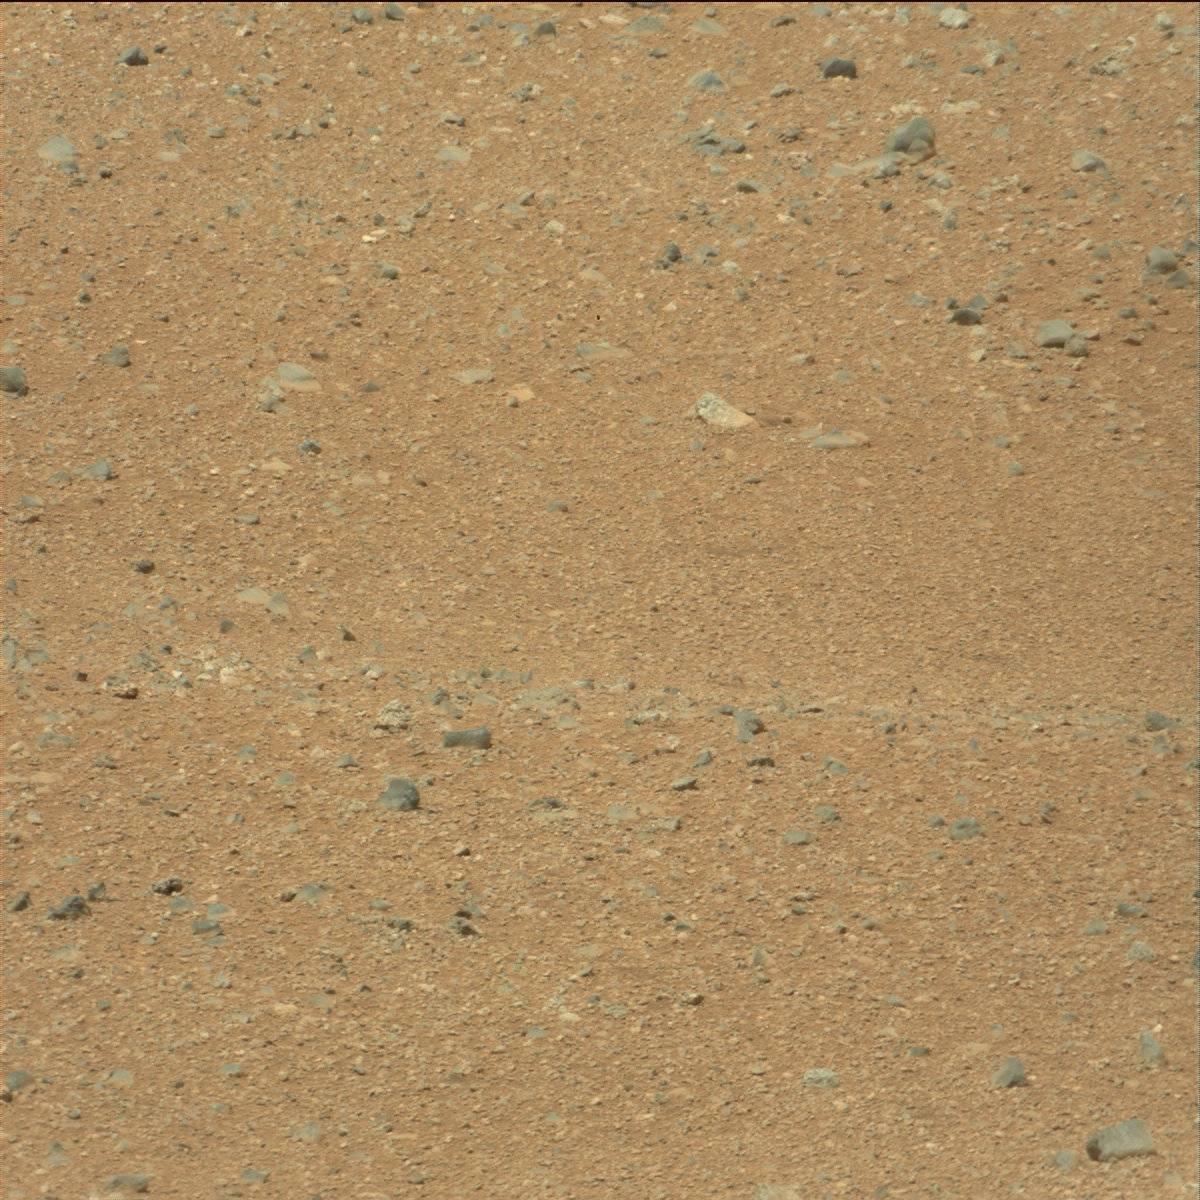
Terrain classes present: Bedrock, Rock, Sand / Soil